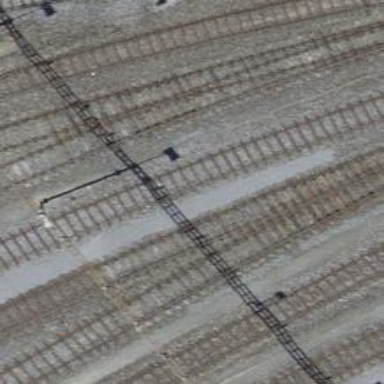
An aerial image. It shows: Railway yard with one track. The railway is electrified with contact line.